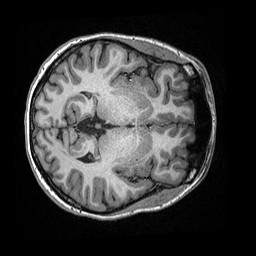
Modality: T1w
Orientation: axial
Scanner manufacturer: ge
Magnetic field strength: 3 T
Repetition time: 2.349 s
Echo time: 0.002968 s